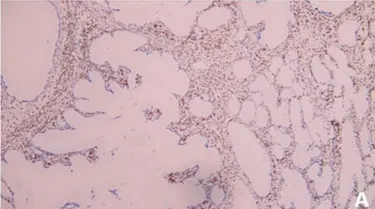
ER (positive).
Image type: pathology (immunostaining)